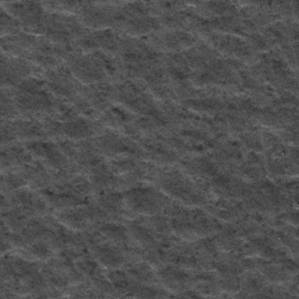
Label: frost